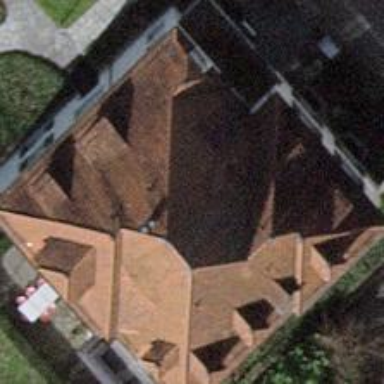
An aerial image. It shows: Building with pyramidal-shaped roof.